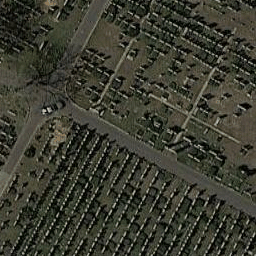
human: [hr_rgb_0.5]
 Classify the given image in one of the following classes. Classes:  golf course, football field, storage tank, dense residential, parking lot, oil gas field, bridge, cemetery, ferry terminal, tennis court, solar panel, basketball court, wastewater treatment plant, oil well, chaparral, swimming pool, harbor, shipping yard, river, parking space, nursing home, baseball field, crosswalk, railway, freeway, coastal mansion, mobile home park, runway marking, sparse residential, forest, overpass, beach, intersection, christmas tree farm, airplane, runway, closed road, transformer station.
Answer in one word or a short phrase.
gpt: cemetery